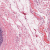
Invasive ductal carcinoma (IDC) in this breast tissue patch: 0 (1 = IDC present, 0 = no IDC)